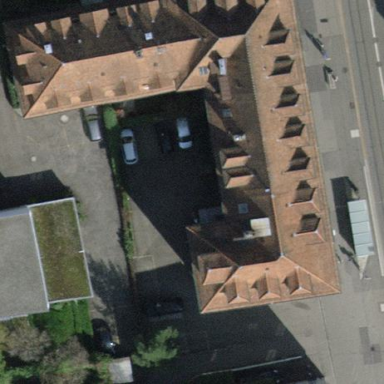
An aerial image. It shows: Tile-roofed apartment building.